Question: As text on my list box is very huge I am trying to get multiline a tooltip on the list control.
'''
BOOL CTestDlg::OnInitDialog()
{
CDialogEx::OnInitDialog();
mylist.EnableToolTips(TRUE);
mylist.SetExtendedStyle(LVS_EX_INFOTIP | mylist.GetExtendedStyle());
mylist.InsertColumn(0, L"suri", LVCFMT_LEFT, 10000);
CString str1 = L"nonNegativeInteger GetVehicleOwnerHolderByRegNumAndDateResponse.GetVehicleOwnerHolderByRegNumAndDateResult[optional].GetVehicleOwnerHolderByRegNumAndDateResultType.VHOwnerHolderResponse.VHOwnerHolderResponseType.Body.VehicleCountries.VehicleCountriesType.VehicleCountry[1, unbound].VehicleCountryType.VehCountryReplies.VehCountryRepliesType.VehCountryReply[1, unbound].Messages[optional].Message[1, unbound].MessageType.MessageCode";
for (int i = 0; i < 20 ; i++) {
CString str2;
str2.Format(L"%d",i);
str2 = str2 + str1;
mylist.InsertItem(LVIF_TEXT | LVIF_PARAM, i, str2, 0, 0, 0, NULL);
}
return TRUE; // return TRUE unless you set the focus to a control
}
'''
I am getting following output which is truncated text i.e complete text is missing.

How to get text on tooltip multiline?
EDIT: I used following also.
still same result.
'''
CToolTipCtrl* pToolTip = AfxGetModuleThreadState()->m_pToolTip;
if (pToolTip)
pToolTip->SetMaxTipWidth(SHRT_MAX);
'''
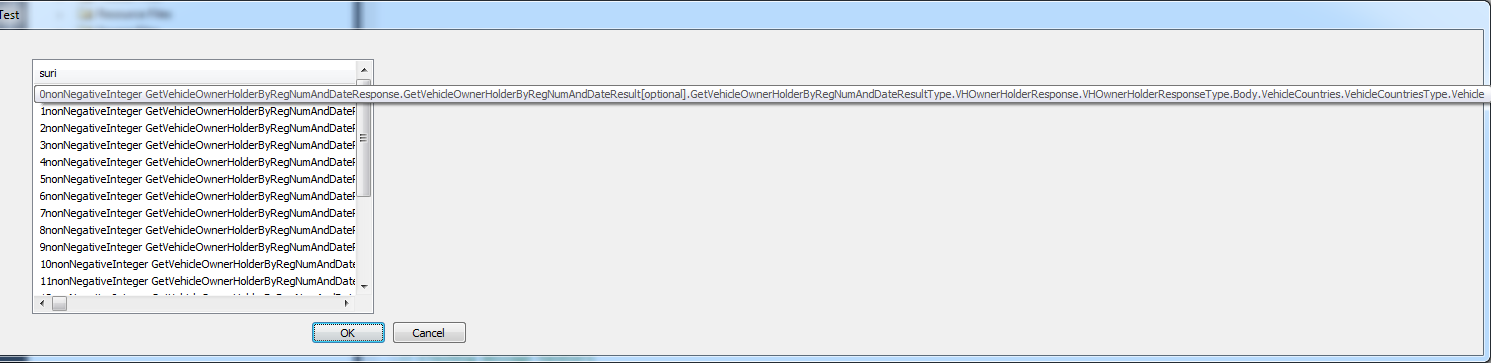
Answer: You can get multi-line tooltips using newlines-charecters with 'SetMaxTipWidth()' set to a large value. And if calling 'SetMaxTipWidth()' with a small value, then it will automatically break into multiple lines when meeting a space-character.
You need to subclass your tooltip/infotip in order to use it:
'''
BEGIN_MESSAGE_MAP(CListCtrl_InfoTip, CListCtrl)
ON_NOTIFY_REFLECT_EX(LVN_GETINFOTIP, OnGetInfoTip)
ON_NOTIFY_EX(TTN_NEEDTEXTA, 0, OnToolNeedText)
ON_NOTIFY_EX(TTN_NEEDTEXTW, 0, OnToolNeedText)
END_MESSAGE_MAP()
void CListCtrl_InfoTip::PreSubclassWindow()
{
CListCtrl::PreSubclassWindow();
SetExtendedStyle(LVS_EX_INFOTIP | GetExtendedStyle());
}
BOOL CListCtrl_InfoTip::OnGetInfoTip(NMHDR* pNMHDR, LRESULT* pResult)
{
// Will only request tooltip for the label-column
NMLVGETINFOTIP* pInfoTip = (NMLVGETINFOTIP*)pNMHDR;
CString tooltip = GetToolTipText(pInfoTip->iItem, pInfoTip->iSubItem);
if (!tooltip.IsEmpty())
{
_tcsncpy(pInfoTip->pszText, static_cast<LPCTSTR>(tooltip), pInfoTip->cchTextMax);
}
return FALSE; // Let parent-dialog get chance
}
BOOL CListCtrl_InfoTip::OnToolNeedText(UINT id, NMHDR* pNMHDR, LRESULT* pResult)
{
...
// Break tooltip into multiple lines if it contains newlines (
)
CToolTipCtrl* pToolTip = AfxGetModuleThreadState()->m_pToolTip;
if (pToolTip)
pToolTip->SetMaxTipWidth(SHRT_MAX);
...
}
'''